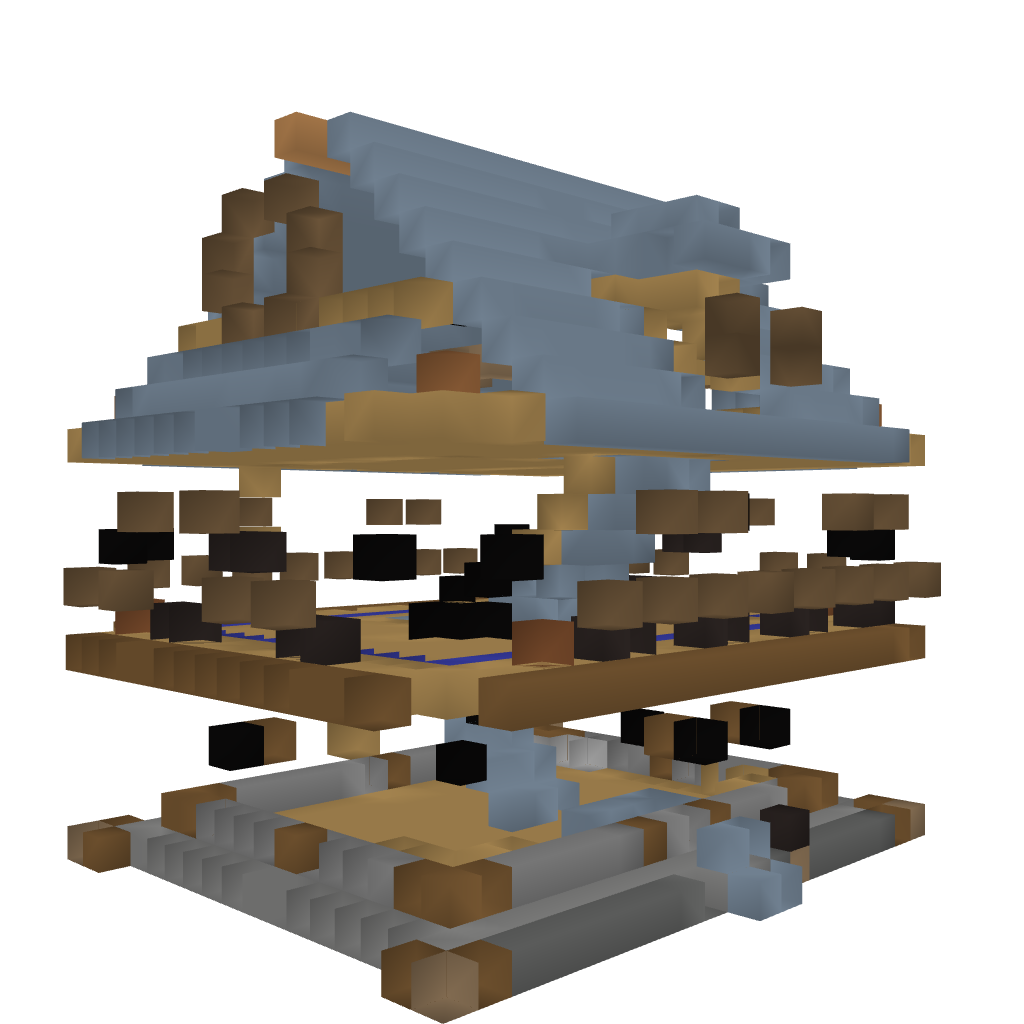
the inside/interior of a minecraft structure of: RedHouse404